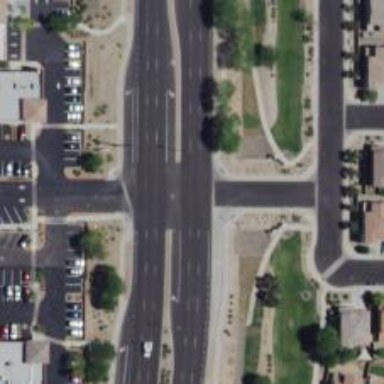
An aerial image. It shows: Secondary link road with asphalt surface.